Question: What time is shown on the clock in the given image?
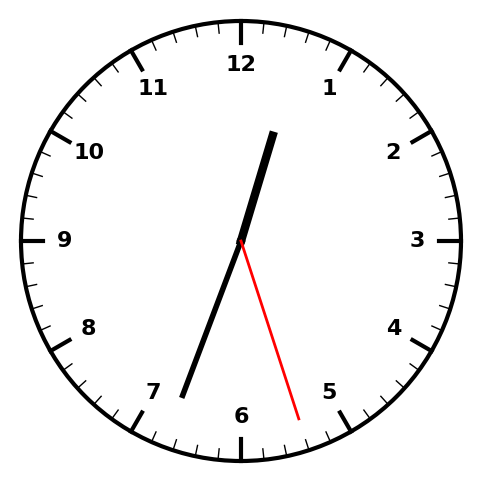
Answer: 12:33:27